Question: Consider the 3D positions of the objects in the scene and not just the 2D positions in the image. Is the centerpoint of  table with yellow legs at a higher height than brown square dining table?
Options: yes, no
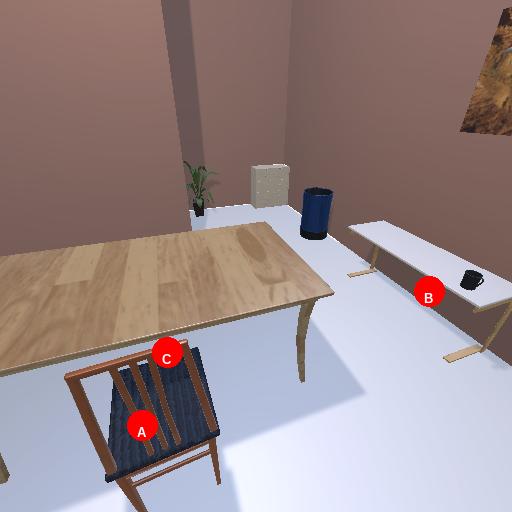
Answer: yes